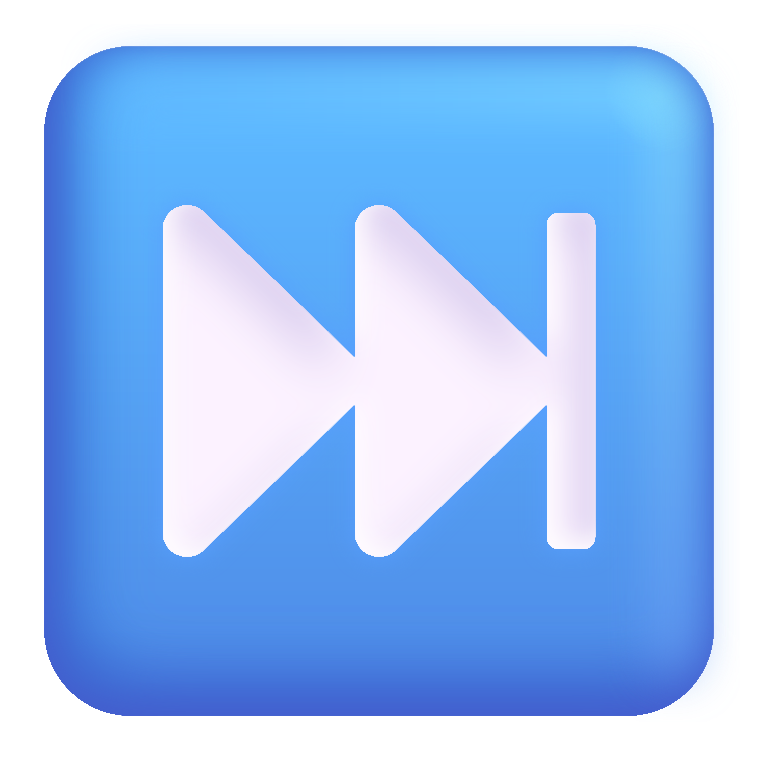
next track button color